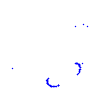
Particle: proton